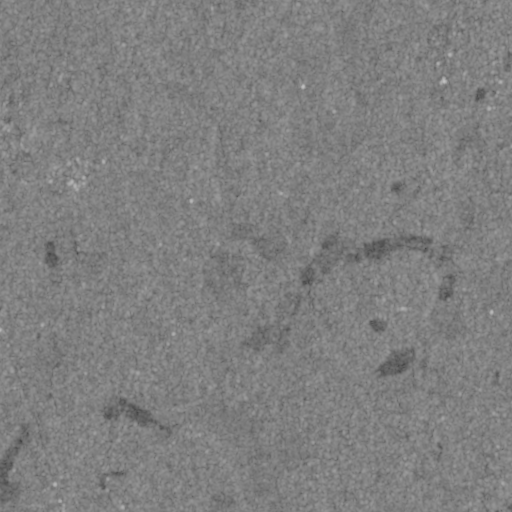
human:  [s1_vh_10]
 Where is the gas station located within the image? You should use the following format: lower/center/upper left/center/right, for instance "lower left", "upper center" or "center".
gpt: The gas station is located in the lower left of the image.
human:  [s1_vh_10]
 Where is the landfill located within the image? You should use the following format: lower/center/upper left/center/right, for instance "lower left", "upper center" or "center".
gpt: The landfill is located in the lower right of the image.
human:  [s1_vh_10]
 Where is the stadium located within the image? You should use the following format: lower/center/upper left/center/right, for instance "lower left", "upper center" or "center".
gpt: The stadium is located in the upper right of the image.
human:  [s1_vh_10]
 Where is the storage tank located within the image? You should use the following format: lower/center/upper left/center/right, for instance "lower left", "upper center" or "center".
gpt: The storage tank is located in the upper right of the image.
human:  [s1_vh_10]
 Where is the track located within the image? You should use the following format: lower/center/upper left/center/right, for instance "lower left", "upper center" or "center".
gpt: The track is located in the lower right of the image.
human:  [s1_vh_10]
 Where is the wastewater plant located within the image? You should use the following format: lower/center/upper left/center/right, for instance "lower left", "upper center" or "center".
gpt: The wastewater plant is located in the upper right of the image.
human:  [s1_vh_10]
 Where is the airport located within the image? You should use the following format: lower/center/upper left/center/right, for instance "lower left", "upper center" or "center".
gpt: There is no airport in the image.

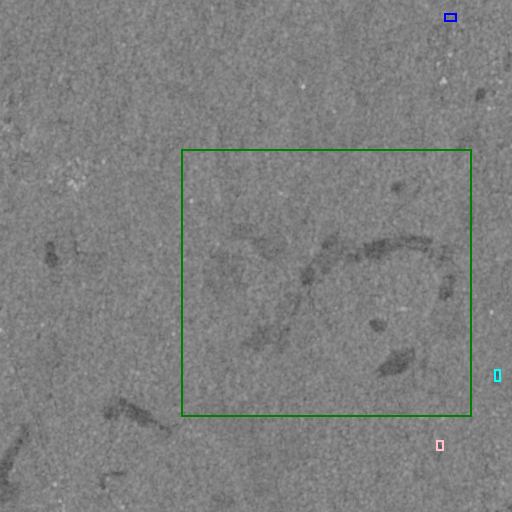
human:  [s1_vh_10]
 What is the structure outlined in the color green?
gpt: The structure outlined in green is a crop field.
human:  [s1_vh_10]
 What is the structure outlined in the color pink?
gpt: The structure outlined in pink is a landfill.
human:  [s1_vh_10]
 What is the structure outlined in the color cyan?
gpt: The structure outlined in cyan is a track.
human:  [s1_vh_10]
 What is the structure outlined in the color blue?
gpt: The structure outlined in blue is a wastewater plant.
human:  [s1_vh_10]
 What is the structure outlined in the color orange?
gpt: There is no orange outline.